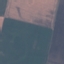
Land use / land cover: AnnualCrop